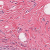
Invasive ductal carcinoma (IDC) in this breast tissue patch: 0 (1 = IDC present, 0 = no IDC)